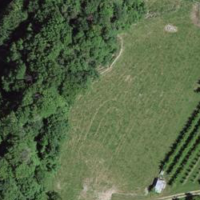
EUNIS habitat code: 40
Species observed at this site:
Milvus migrans